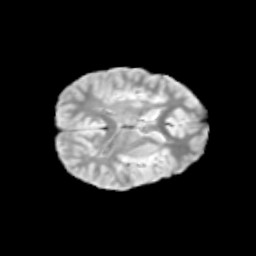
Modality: T2w
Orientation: axial
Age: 11
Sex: male
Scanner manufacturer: siemens
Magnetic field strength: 3 T
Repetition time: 3.8 s
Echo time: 0.07 s